Brain MRI study timepoint: preop
T1CE (contrast-enhanced T1) slice:
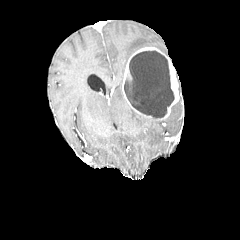
T2-FLAIR slice:
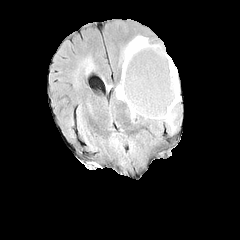